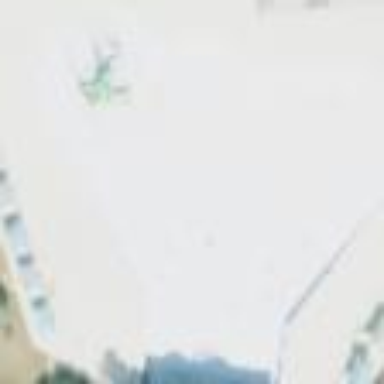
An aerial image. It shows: Wave pool located in leisure land area.